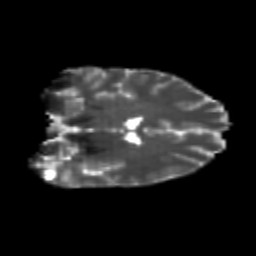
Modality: T2w
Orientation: coronal
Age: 24
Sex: female
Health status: healthy
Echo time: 0.074 s